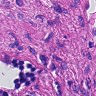
Metastatic tissue present: yes